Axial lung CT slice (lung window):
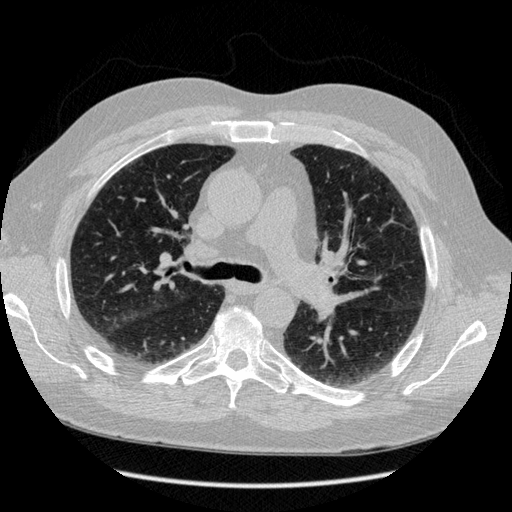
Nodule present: no